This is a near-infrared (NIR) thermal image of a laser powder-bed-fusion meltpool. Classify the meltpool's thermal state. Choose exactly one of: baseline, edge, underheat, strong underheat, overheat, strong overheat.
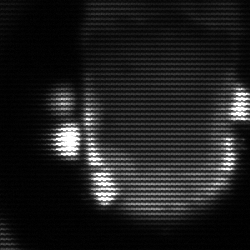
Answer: baseline